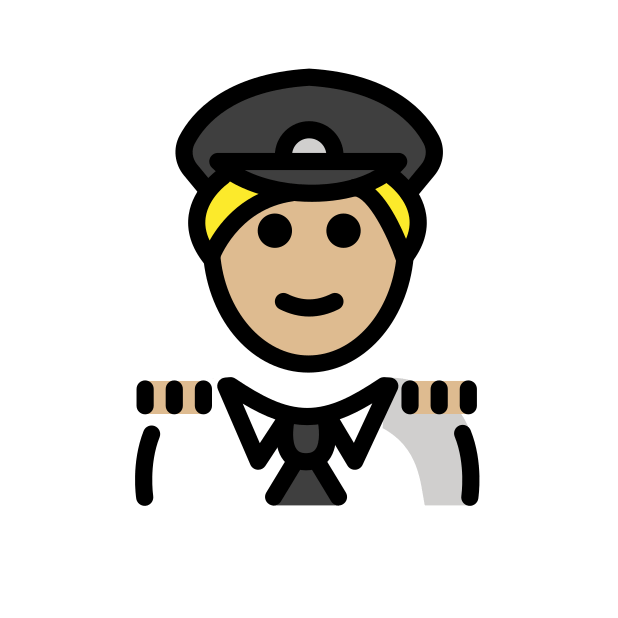
pilot: medium-light skin tone